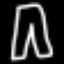
Label: pants